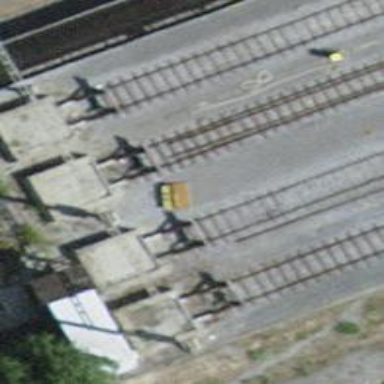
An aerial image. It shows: Railway buffer stop.